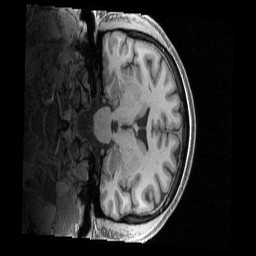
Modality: T1w
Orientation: coronal
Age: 36
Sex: male
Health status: ill
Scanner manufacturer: siemens
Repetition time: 2.4 s
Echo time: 0.00231 s